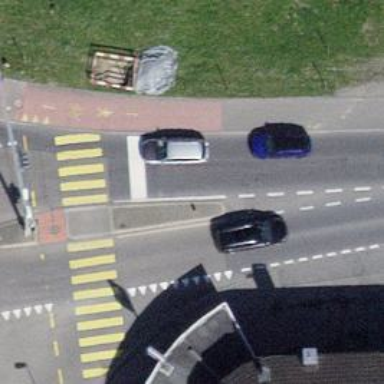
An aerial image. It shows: Traffic signals at road crossing.